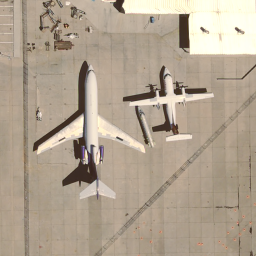
Label: airplane